Interaction volume radius: 5 \u00c5
Interaction volume height: 40 \u00c5
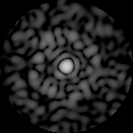
Disorder parameter: 0.8353